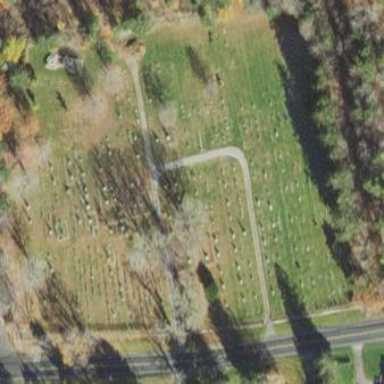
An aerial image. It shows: Cemetery area categorized as "Cemetery".